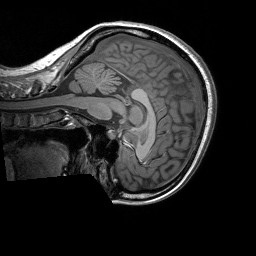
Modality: T1w
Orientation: sagittal
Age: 28
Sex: female
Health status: healthy
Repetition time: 1.9 s
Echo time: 0.00252 s